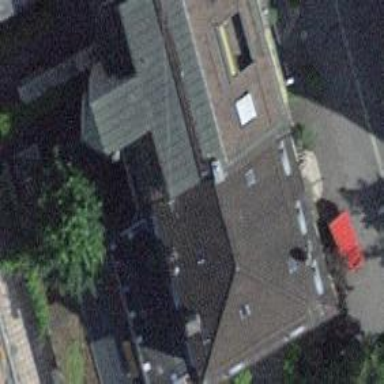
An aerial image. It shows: Restaurant.